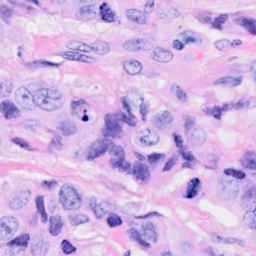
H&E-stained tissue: Breast